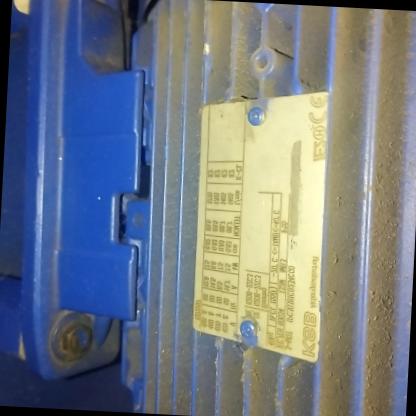
Klasa: tabliczka-znamionowa